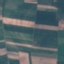
Land use / land cover class: AnnualCrop